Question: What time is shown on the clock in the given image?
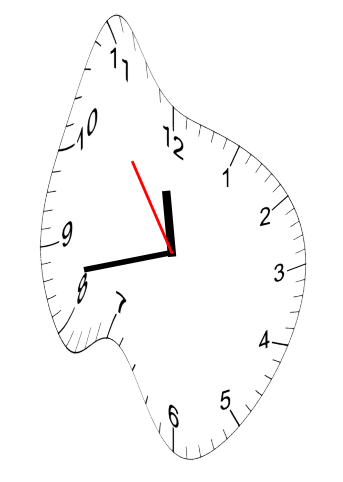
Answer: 11:42:54